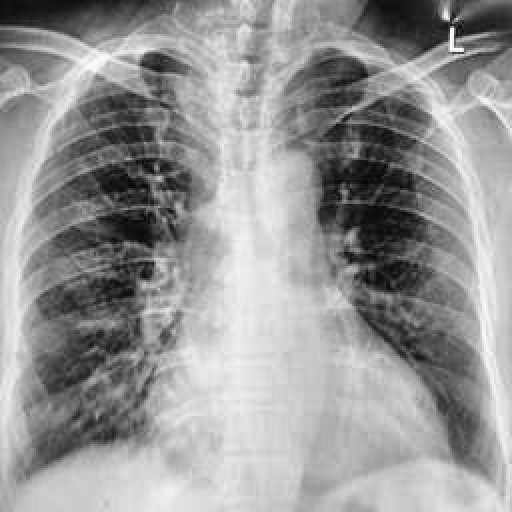
Finding: TUBERCULOSIS